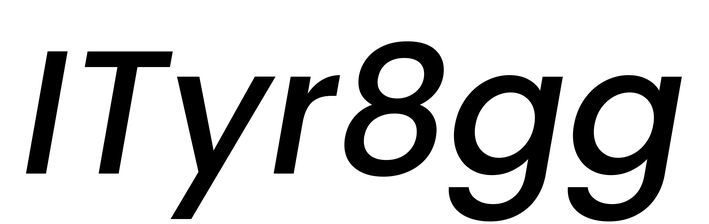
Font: Poppins-MediumItalic